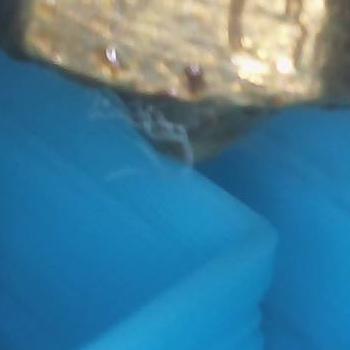
Flow rate: 79%